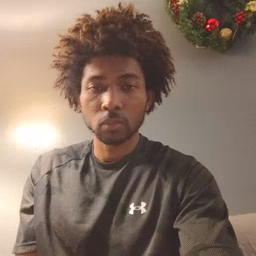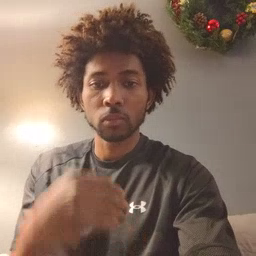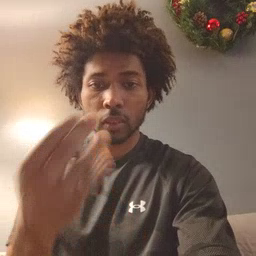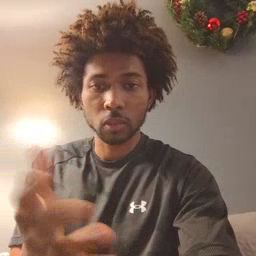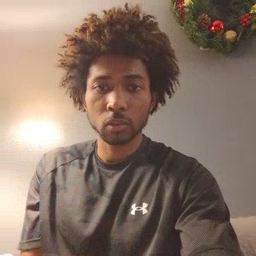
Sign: give